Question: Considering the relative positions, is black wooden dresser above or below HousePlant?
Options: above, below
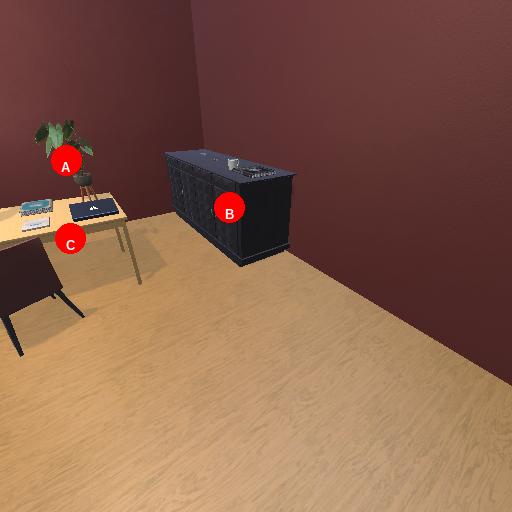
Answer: above